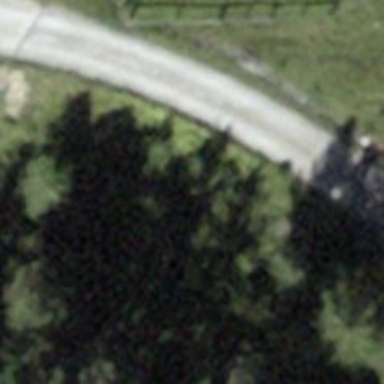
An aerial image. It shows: Culvert tunnel.